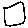
Label: square